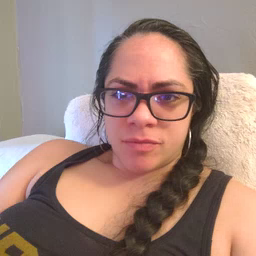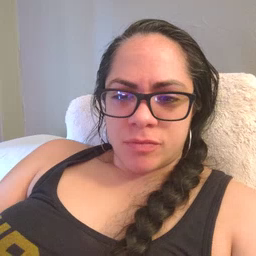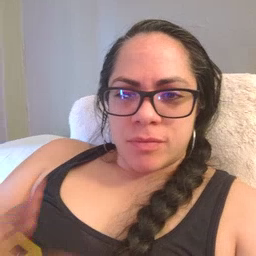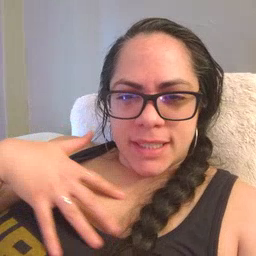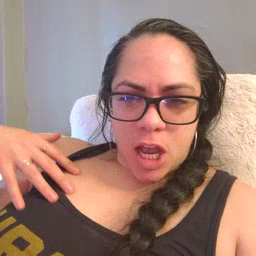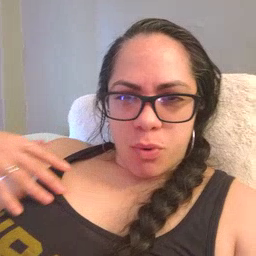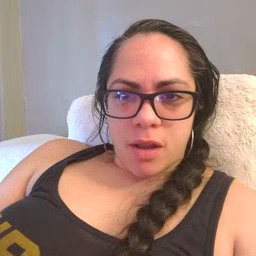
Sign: zebra